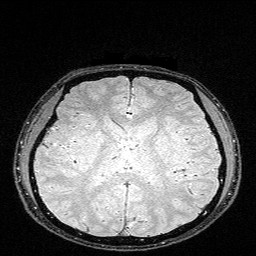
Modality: FLASH
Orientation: coronal
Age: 26
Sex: male